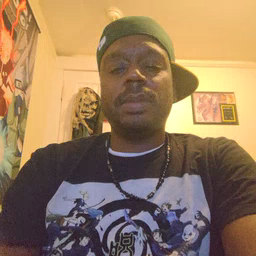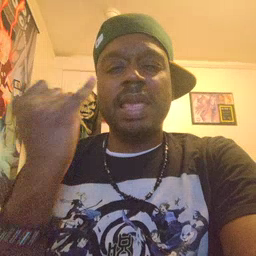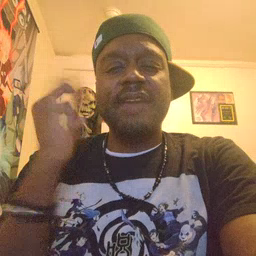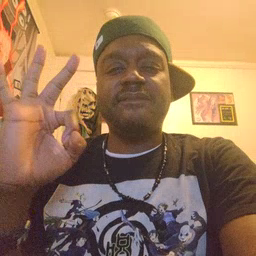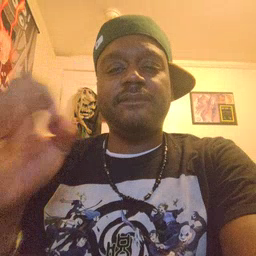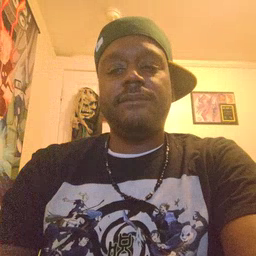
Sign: if